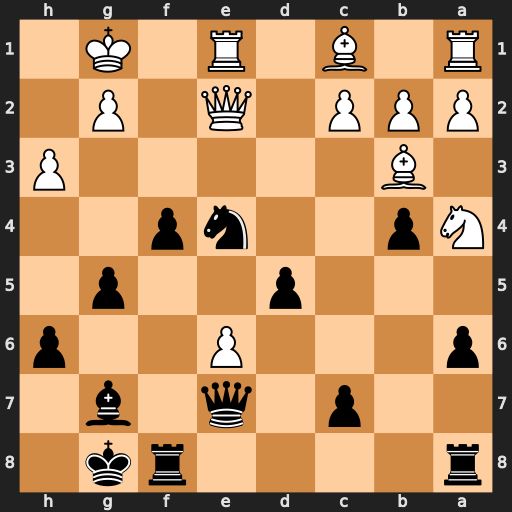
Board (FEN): r4rk1/2p1q1b1/p3P2p/3p2p1/Np2np2/1B5P/PPP1Q1P1/R1B1R1K1
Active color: b
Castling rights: -
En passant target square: -
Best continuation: Bd4+ Be3 Bxe3+ Qxe3 fxe3